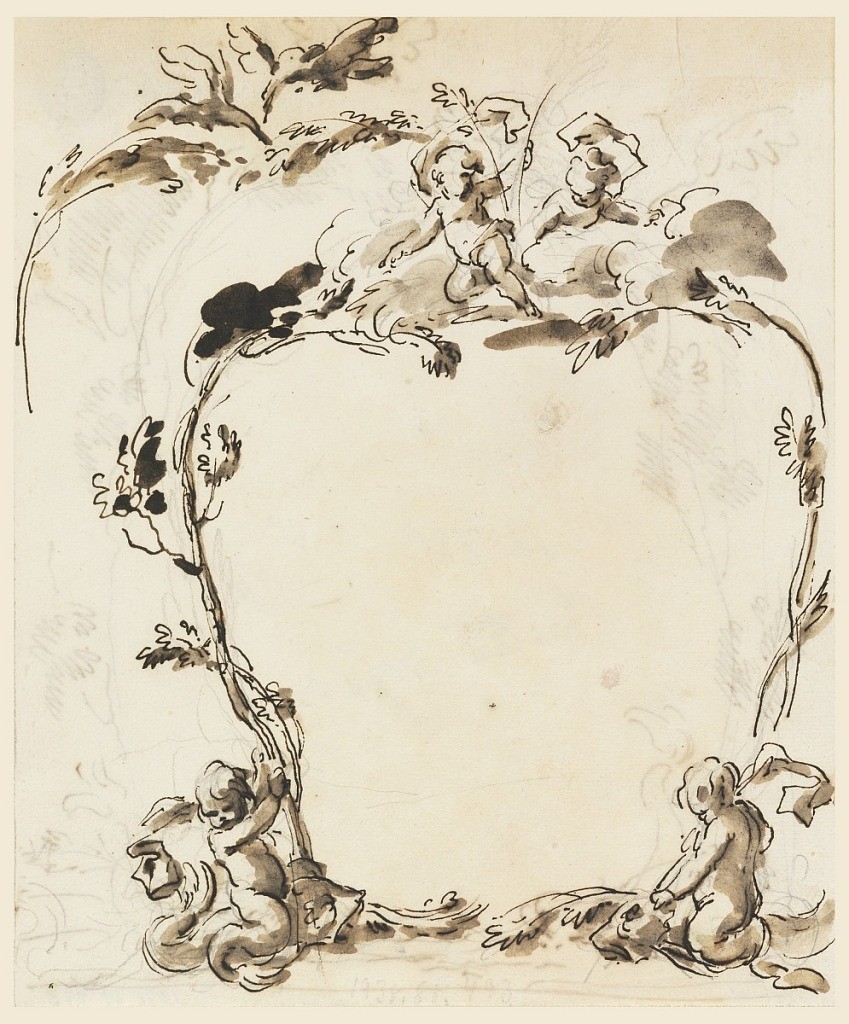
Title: Designs for Cartouches
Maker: Carlo Marchionni, Italian, 1702–1786
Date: mid- 18th century
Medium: Pen and sepia ink on laid paper; verso: pen and ink, graphite
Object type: Drawing
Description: Vertical rectangle. Cartouches, formed by two trees and two dolphins, three birds flying above. Verso: cartouche formed by two trees with two children with fishtail legs riding upon dolphins below two children in clouds above. Alternative suggestion for the top with two flying birds.